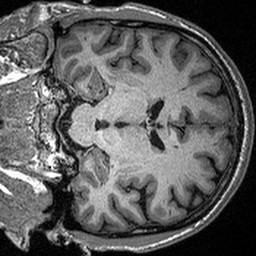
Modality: T1w
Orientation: coronal
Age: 31
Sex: male